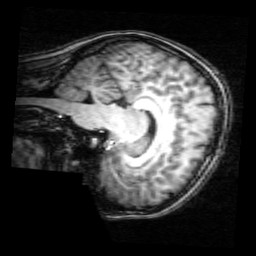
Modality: T1w
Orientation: sagittal
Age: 24
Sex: female
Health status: healthy
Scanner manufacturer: philips
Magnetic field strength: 3 T
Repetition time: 0.008 s
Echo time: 0.0037 s